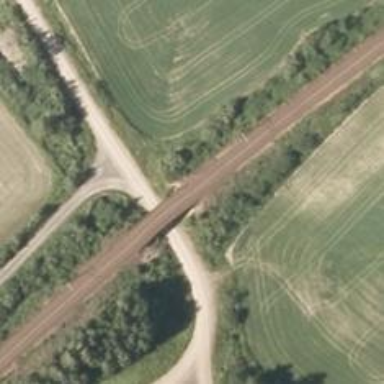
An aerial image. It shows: Bridge carrying railway with continuous electrified contact lines.